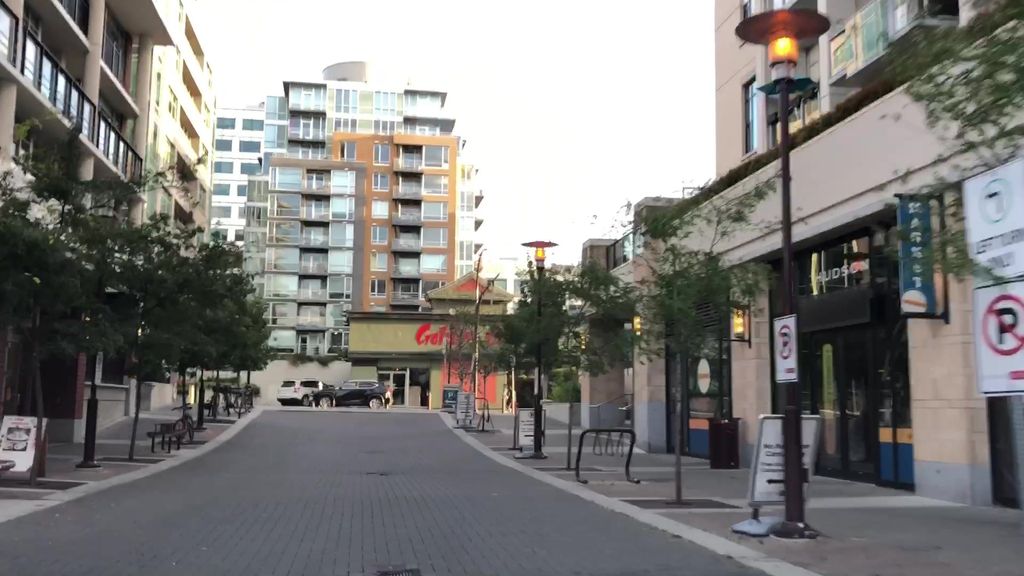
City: victoria